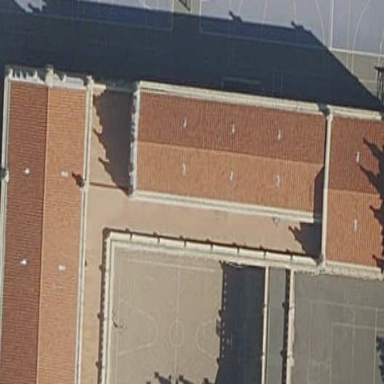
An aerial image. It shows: Building with gabled roof made of orange roof tiles.